Question: I have a requirement where i need to dynamically increase or decrease Jqgrid column .I have multiple buttons like One,Three,Seven,One Month etc.These buttons denotes days and same i need to add as column names in Jqgrid dynamically.
Here is the pic of the design..

Now as per the picture ,if i click on 'current' only one column should be visible ,if click on 'One Day' two columns should be visible and similarly if click on 'Month' thirty columns should be dynamically generated.
Here is my JQgrid sample code that i am referring..
'''
grid.jqGrid({
datatype: "local",
data: mydata,
colNames:['Room No', '12', '13','14','15','16'],
colModel:[
{name:'Room No',index:'Room No', width:42, align:'center'},
{name:'',index:'', editable:true, align:'center'},
{name:'',index:'', editable:true, align:'center'},
{name:'',index:'', editable:true,align:'center'},
{name:'',index:'', editable:true,align:'center'},
{name:'',index:'', sortable:false,align:'center'}
],
'''
Please help me..
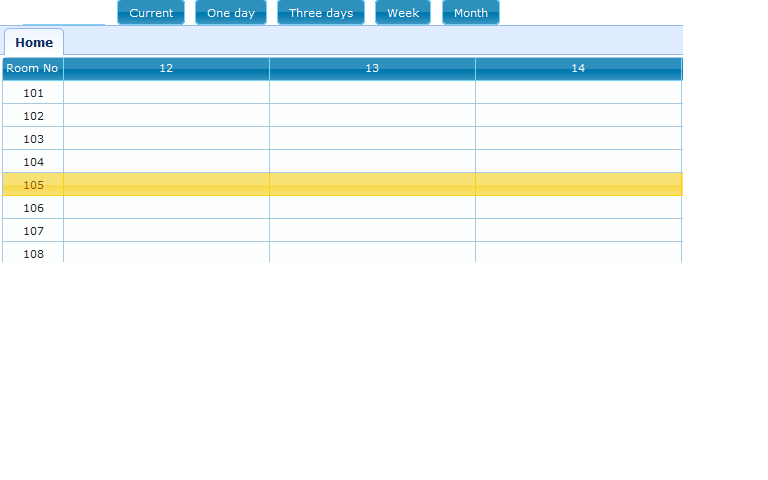
Answer: A little search and I found <URL> to unload the previous set data and call the function for the specific clicked tab to insert new data in the grid.